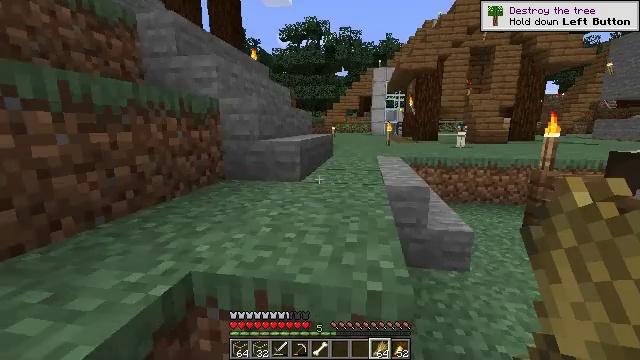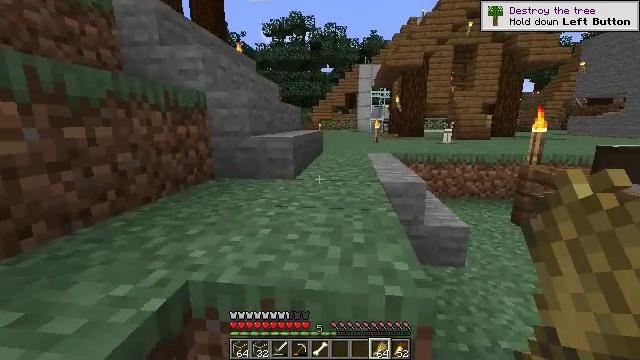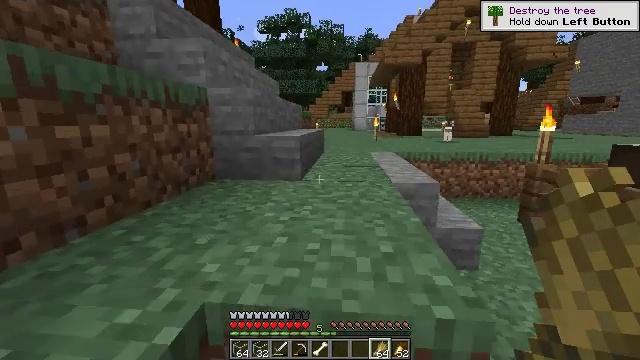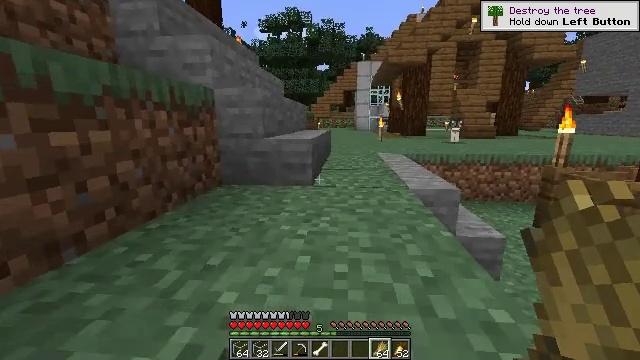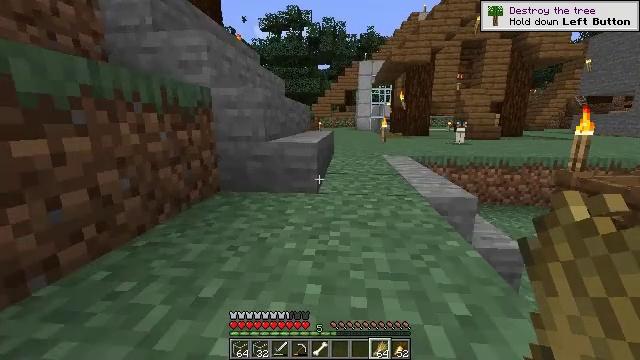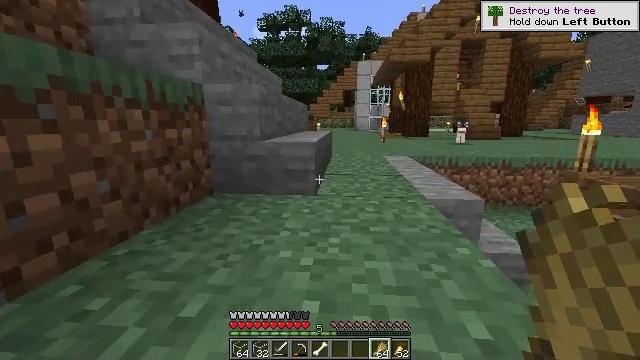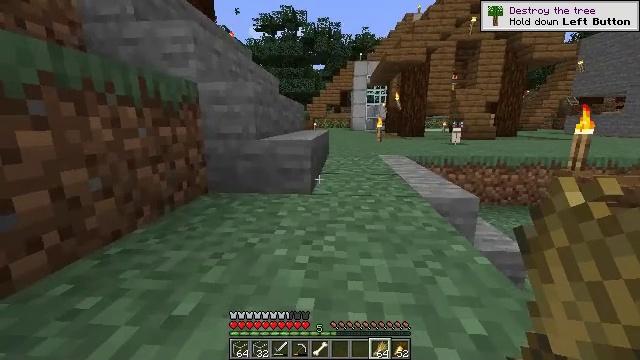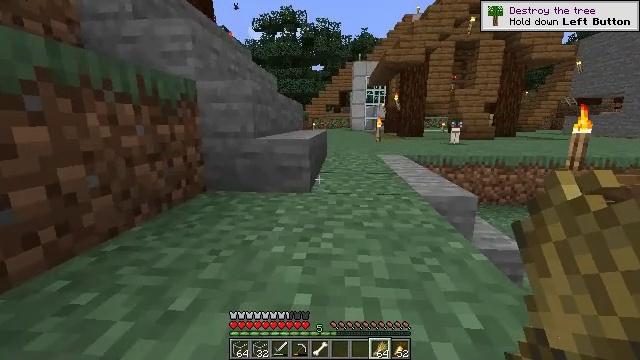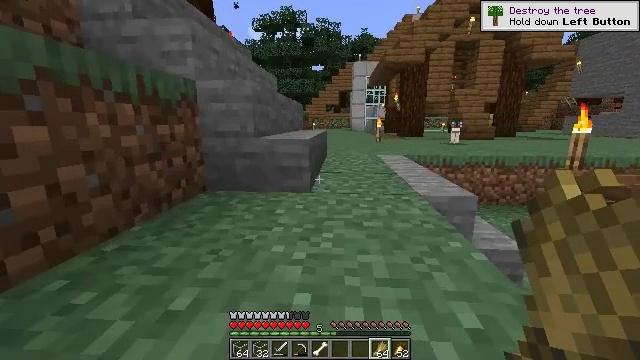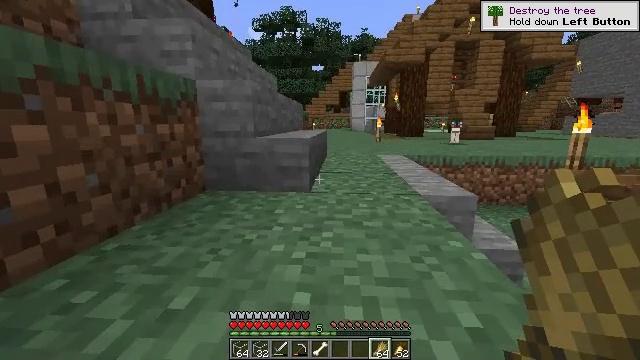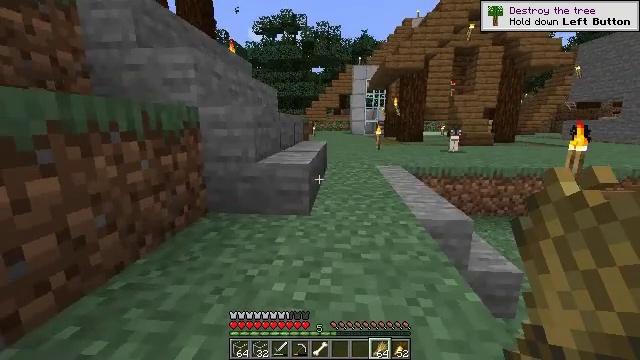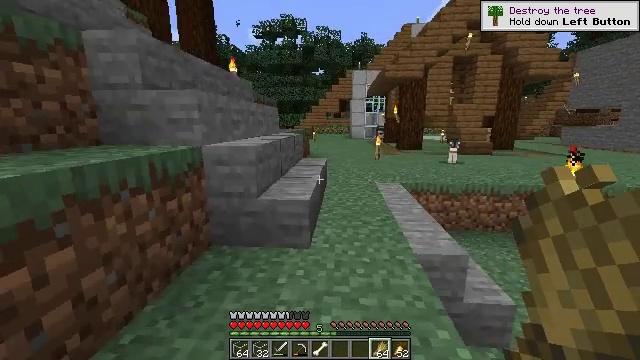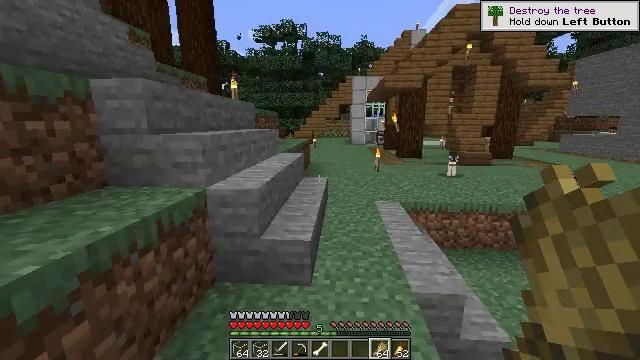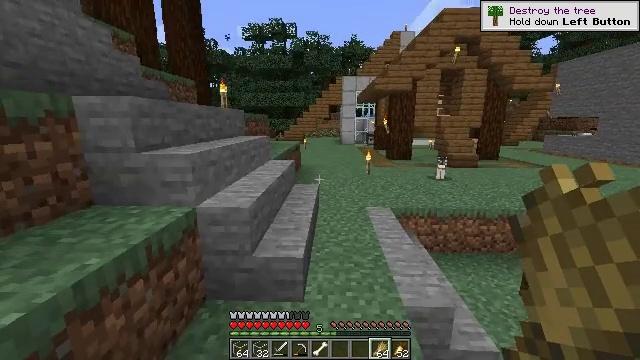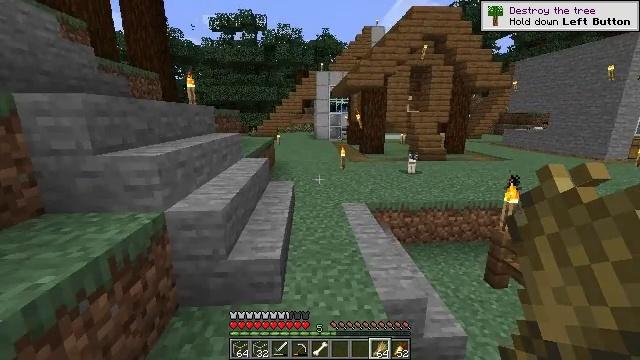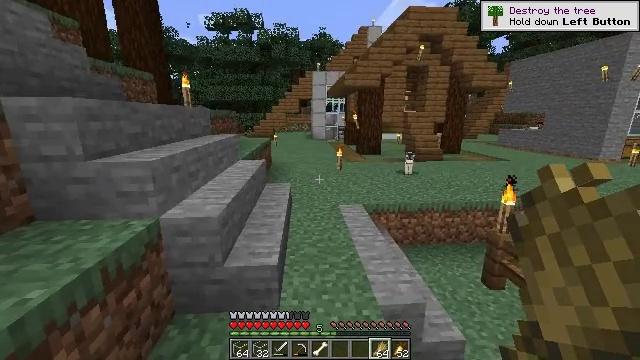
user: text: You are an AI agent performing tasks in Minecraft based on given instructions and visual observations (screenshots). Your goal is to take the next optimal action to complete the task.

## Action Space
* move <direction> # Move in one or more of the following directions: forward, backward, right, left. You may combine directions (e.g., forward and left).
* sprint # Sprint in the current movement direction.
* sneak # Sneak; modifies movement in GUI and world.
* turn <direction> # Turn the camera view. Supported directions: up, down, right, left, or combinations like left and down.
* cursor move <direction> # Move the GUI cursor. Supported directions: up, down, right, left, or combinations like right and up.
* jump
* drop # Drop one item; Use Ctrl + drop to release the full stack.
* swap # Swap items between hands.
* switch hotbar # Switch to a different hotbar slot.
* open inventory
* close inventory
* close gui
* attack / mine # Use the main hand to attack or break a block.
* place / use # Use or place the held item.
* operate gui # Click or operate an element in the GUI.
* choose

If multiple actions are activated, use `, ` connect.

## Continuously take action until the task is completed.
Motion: motion action
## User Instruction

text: Remove the spruce fence from the structure.
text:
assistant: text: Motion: move forward and move left, turn right
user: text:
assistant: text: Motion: move forward and move left, turn right
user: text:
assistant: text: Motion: move forward
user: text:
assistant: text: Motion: move forward
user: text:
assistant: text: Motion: move forward
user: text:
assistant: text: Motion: move forward
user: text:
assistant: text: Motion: move forward
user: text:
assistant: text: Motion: move forward
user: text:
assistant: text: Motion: move forward
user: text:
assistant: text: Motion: move forward, jump
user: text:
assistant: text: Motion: move forward, jump
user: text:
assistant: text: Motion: move forward
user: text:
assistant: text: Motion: move forward, turn right
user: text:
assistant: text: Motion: move forward, turn right and down
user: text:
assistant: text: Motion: move forward, jump
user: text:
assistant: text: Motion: move forward, jump
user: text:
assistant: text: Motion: move forward, jump
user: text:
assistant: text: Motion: move forward, jump
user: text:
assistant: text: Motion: move forward
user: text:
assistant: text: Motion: move forward, turn right
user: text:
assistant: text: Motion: move left, turn right and down
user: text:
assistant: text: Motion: move left, turn right and down
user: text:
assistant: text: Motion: move left, turn right and down
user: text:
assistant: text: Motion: move left, turn right and down
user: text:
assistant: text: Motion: move left, turn right and down
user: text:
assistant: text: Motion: move left, turn right and down
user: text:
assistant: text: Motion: turn right and down
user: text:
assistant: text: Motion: turn right
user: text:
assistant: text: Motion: turn right
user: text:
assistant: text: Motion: turn right